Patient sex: M
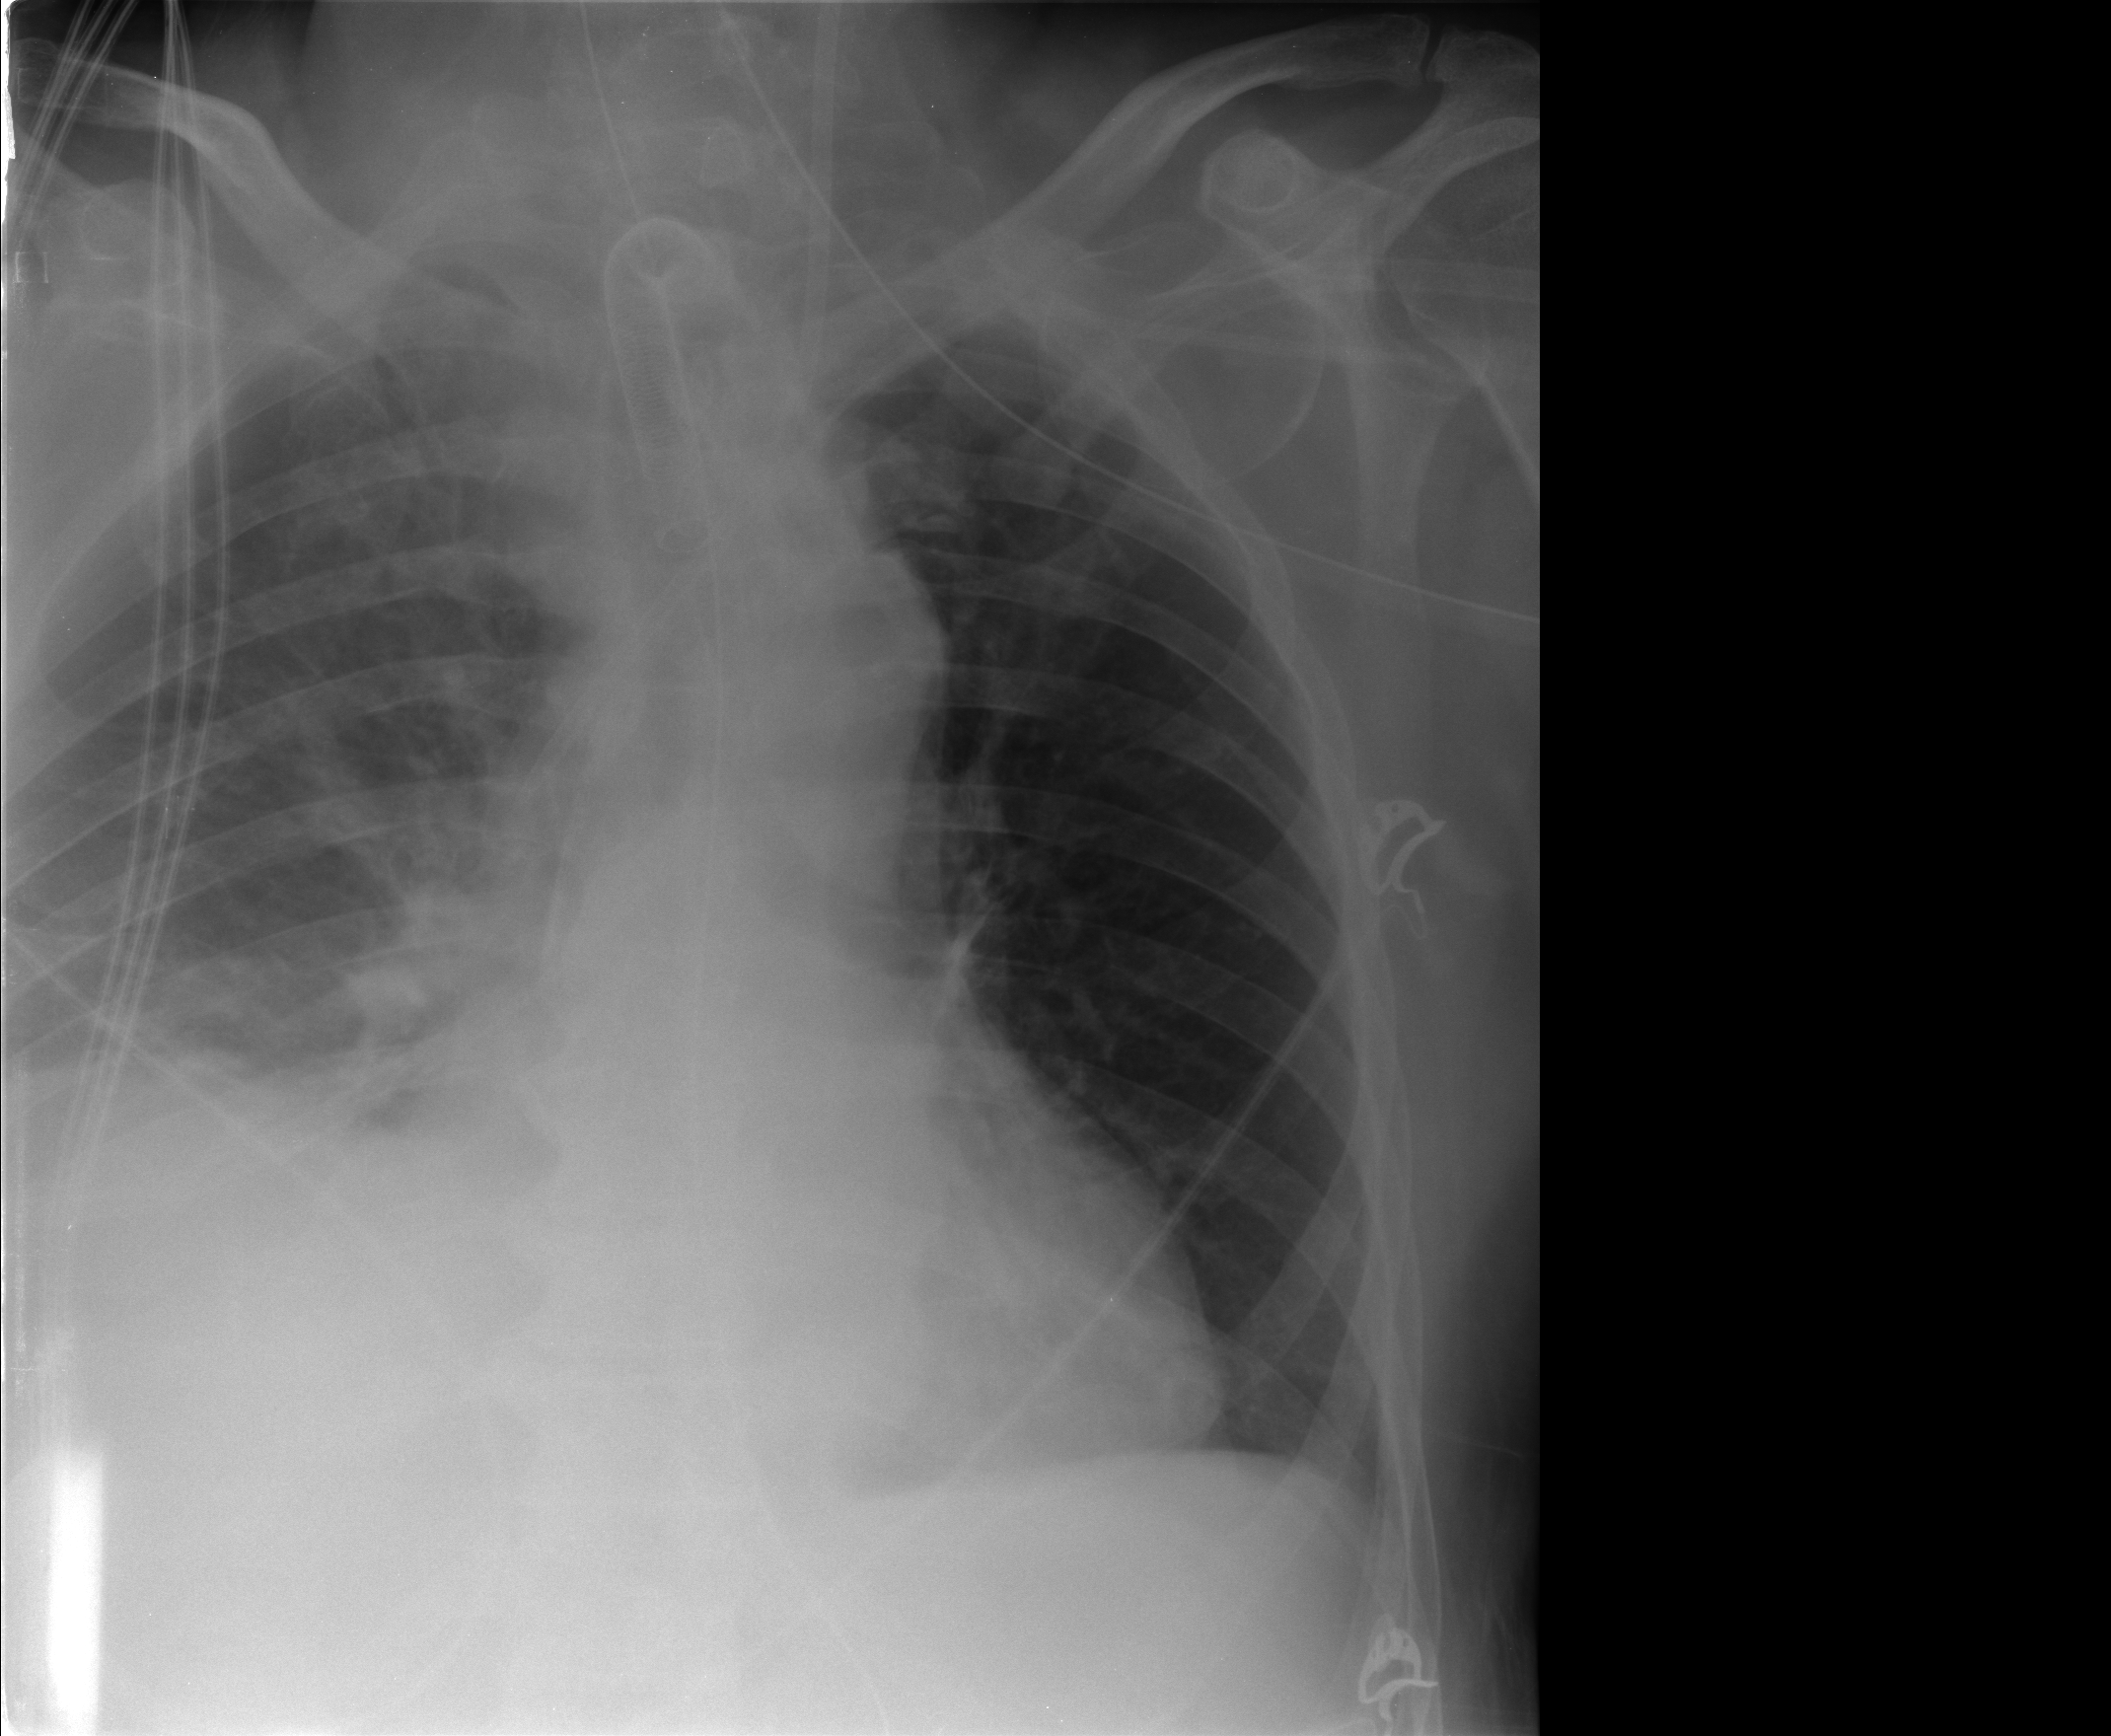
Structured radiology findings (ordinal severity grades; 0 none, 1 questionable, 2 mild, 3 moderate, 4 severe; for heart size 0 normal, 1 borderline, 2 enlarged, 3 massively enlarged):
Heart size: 1
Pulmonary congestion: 0
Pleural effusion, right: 3
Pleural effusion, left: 0
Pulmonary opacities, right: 2
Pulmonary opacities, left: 0
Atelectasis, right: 2
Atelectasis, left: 0